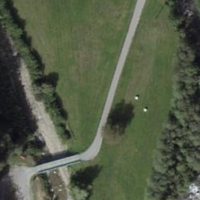
EUNIS habitat code: 24
Species observed at this site:
Gymnadenia conopsea